Question: I'm trying to stylize my related select drop down like this in the below screenshot, but I can't work out how.

Please could someone have any clue how this website did it?
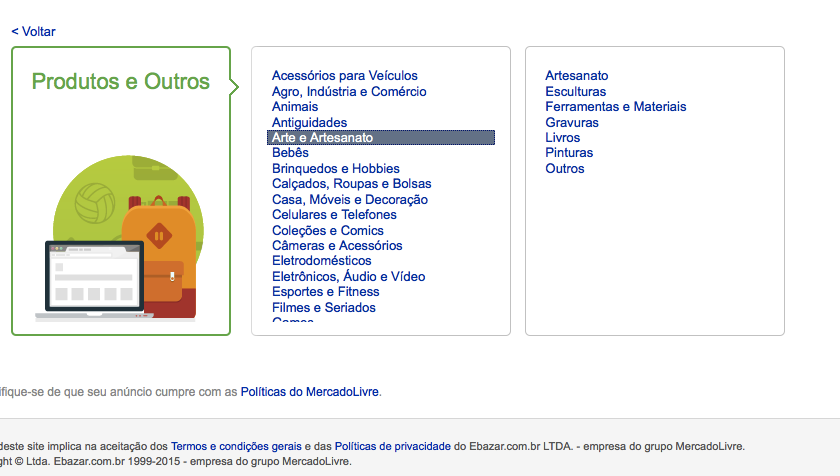
Answer: 'select' tags aren't easily customizable with CSS. Therefore, we usually need to hide the original 'select' and create a new element that will be customized with CSS and JS.
For example, given the following 'select':
'''
<select class="Dropdown">
<option value="1">Category 1</option>
<option value="2">Category 2</option>
<option value="3">Category 3</option>
<option value="4">Category 4</option>
<option value="5">Category 5</option>
<option value="6">Category 6</option>
<option value="7">Category 7</option>
<option value="8">Category 8</option>
<option value="9">Category 9</option>
<option value="10">Category 10</option>
</select>
'''
First, we hide the original 'select':
'''
var dropdown = $('.Dropdown').hide();
'''
Then, we create a new 'div' element, and append it to our page:
'''
var newDropdown = $('<div/>') // create new div element
.addClass('NewDropdown') // with class NewDropdown
.appendTo(document.body); // and append it to page
'''
For each 'option' in our original 'select', we create an element inside our new dropdown.
'''
dropdown.find('option').each(function(index, element){
var option = $(element); // this is the option from the original select
var newOption = $('<div/>') // create new div element
.addClass('NewDropdown-item') // with class NewDropdown-item
.html(option.html()) // copy content from original option
.data('value', option.val()) // copy value from original option
.on('click', onClicked) // add a click listener
.appendTo(newDropdown); // append it to the new dropdown
});
'''
For convenience, we will store the newly created dropdown items in a variable:
'''
var newDropdownOptions = newDropdown.find('.NewDropdown-item');
'''
When one of the items in the new dropdown is clicked, we mark it as selected and set the original 'select''s value.
'''
function onClicked(){
newDropdownOptions.removeClass('is-selected'); // deselect all items
var clickedOption = $(this); // wrap clicked option in jquery
clickedOption.addClass('is-selected'); // add class to mark clicked option as selected
dropdown.val(clickedOption.data('value')); // set original select's value
};
'''
JSFiddle link: <URL>